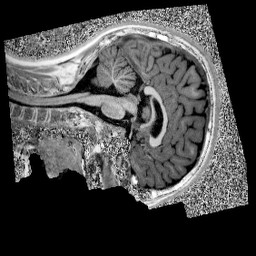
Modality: UNIT1
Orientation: sagittal
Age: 11
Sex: male
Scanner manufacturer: siemens
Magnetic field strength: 3 T
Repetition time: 4 s
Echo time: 0.00303 s